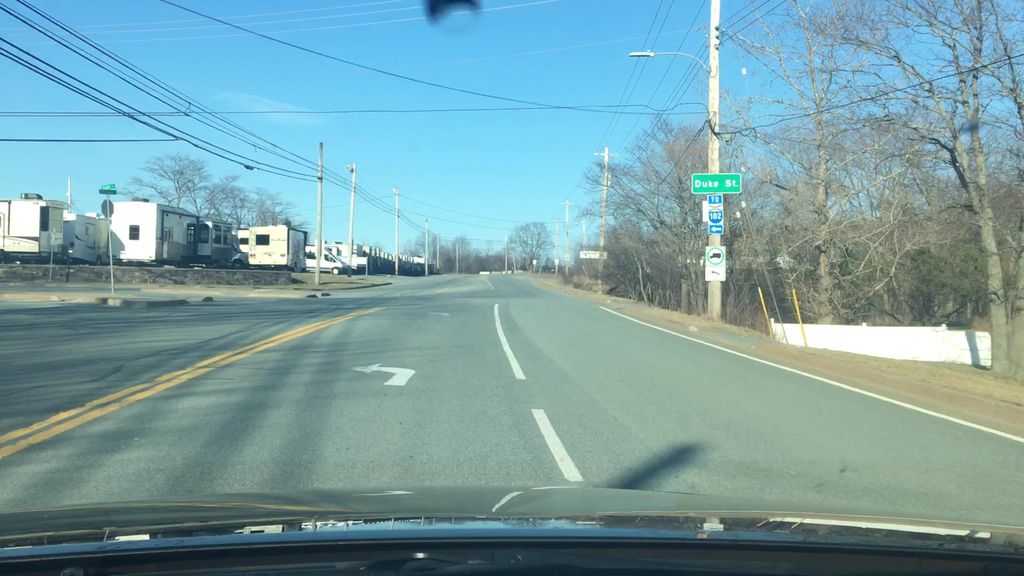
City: halifax